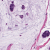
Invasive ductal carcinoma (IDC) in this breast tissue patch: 1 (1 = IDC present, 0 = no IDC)